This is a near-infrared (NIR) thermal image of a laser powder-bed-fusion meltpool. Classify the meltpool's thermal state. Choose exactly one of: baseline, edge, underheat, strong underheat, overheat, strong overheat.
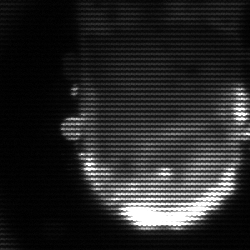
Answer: baseline